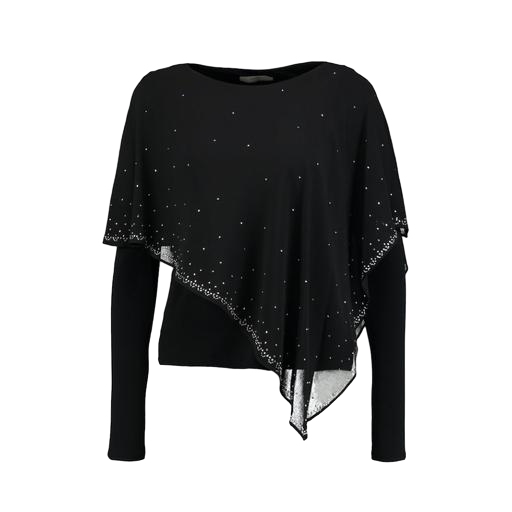
asymmetrical top only macy, embellished top only macy, black raglan top beading, white background